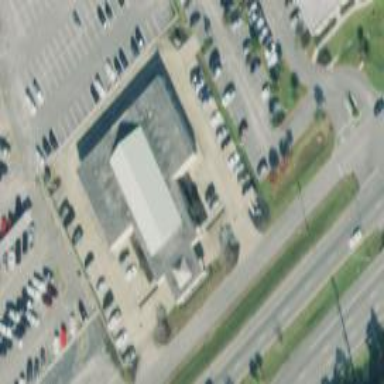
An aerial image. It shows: Clinic building offering healthcare services.